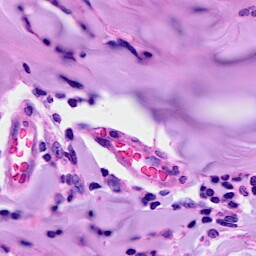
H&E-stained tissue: Breast